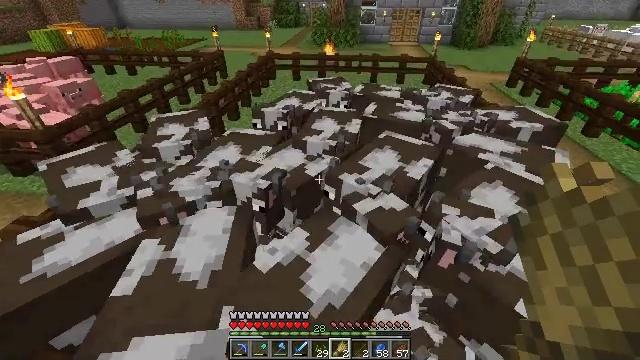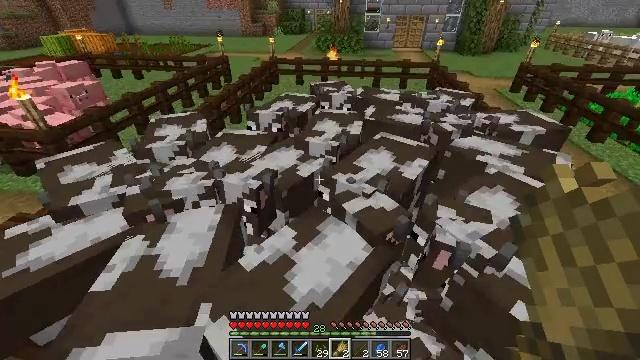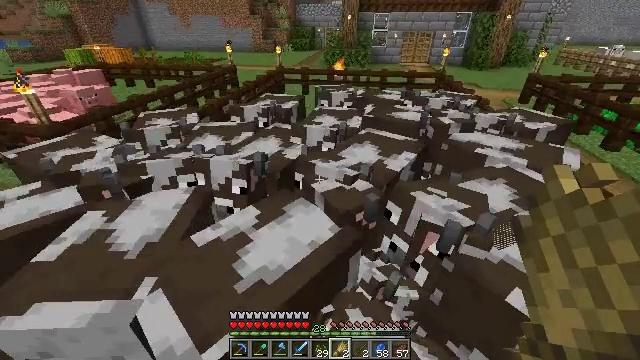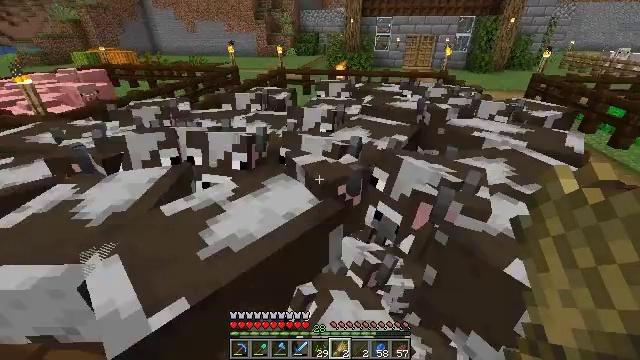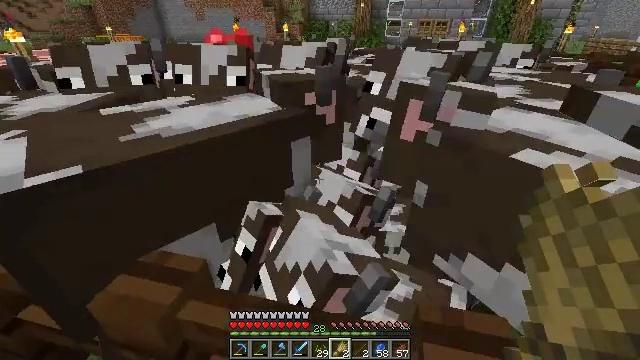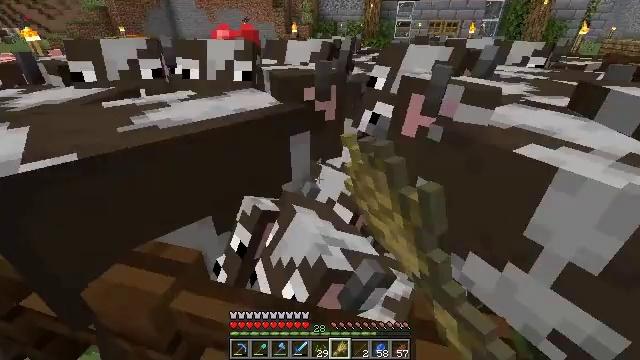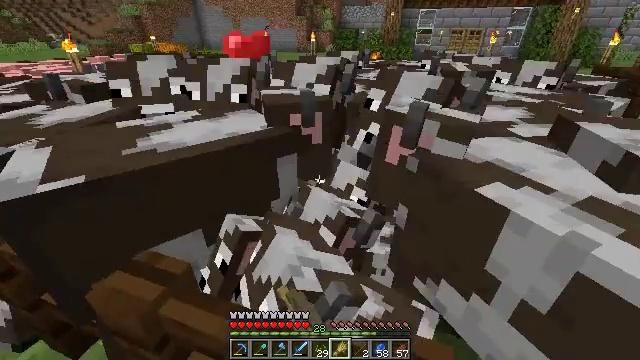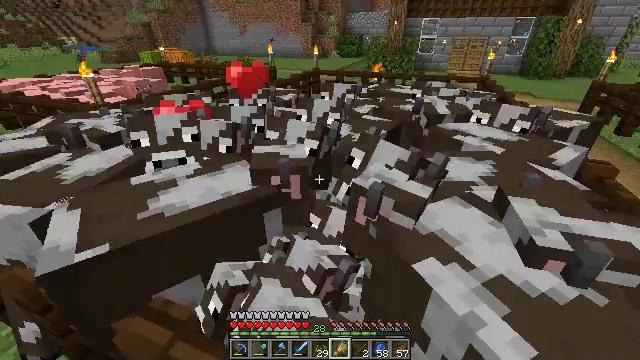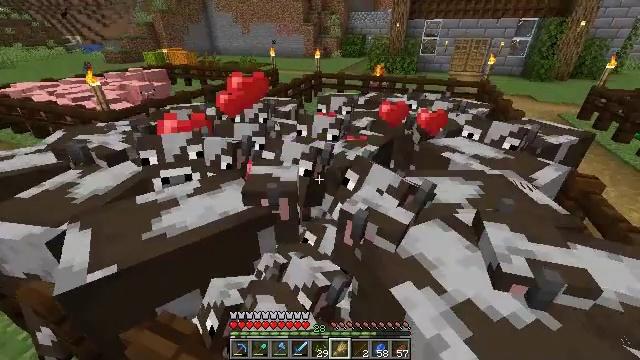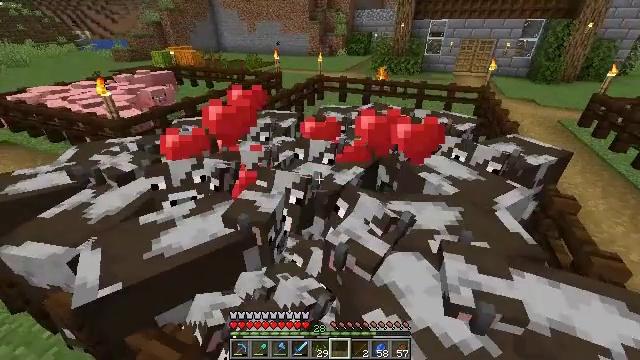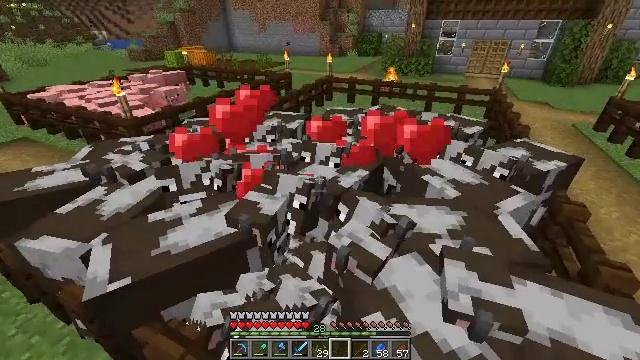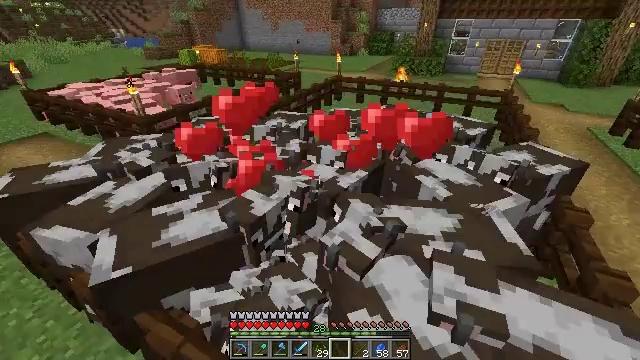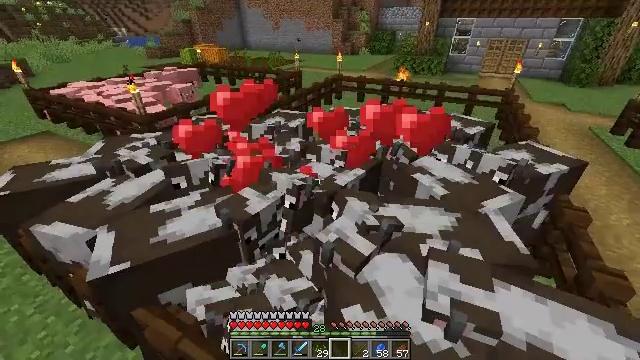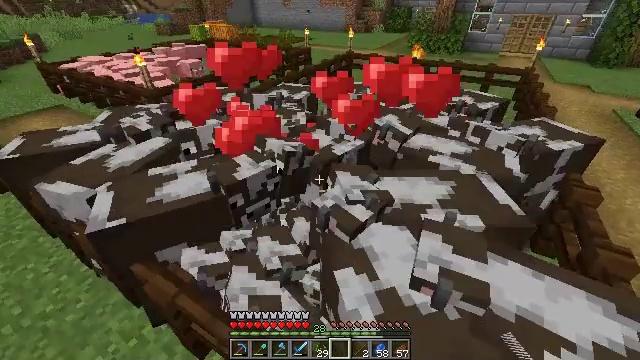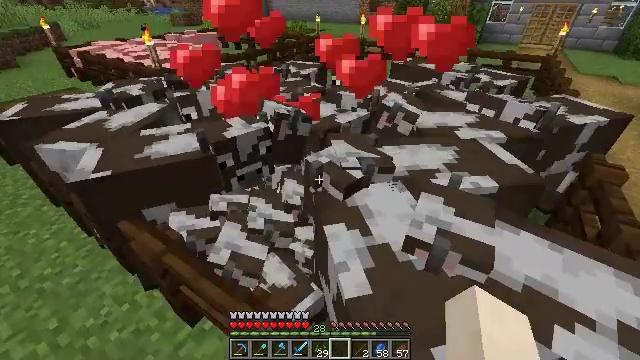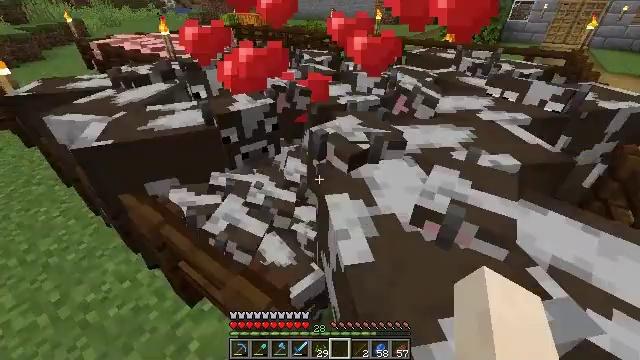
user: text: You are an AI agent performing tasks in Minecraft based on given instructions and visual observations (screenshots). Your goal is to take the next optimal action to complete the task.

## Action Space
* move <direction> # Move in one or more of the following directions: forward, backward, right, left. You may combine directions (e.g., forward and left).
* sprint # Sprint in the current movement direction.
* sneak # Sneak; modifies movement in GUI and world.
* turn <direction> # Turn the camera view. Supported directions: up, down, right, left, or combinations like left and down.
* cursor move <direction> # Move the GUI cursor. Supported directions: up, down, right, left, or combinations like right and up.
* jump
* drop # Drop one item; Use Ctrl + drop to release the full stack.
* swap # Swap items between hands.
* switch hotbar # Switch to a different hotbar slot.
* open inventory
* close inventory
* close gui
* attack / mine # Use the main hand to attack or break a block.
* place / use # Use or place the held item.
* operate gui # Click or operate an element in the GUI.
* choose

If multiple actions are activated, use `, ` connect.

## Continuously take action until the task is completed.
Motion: motion action
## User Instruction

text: Kill the chicken.
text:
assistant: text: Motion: move forward and move right, turn left and up, use / place
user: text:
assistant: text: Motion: move forward and move right, turn left and up
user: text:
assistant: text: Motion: move forward and move right, turn up, use / place
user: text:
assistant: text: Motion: move forward and move right, turn left and down, use / place, jump
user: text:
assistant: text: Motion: move forward and move right, turn left, use / place, jump
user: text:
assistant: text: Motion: move forward and move right, turn left and up, use / place, jump
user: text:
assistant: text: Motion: move forward and move right, turn left, jump
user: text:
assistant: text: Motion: move forward and move right, use / place
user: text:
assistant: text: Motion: move forward and move right, turn left and down, use / place, jump
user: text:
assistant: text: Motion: move forward and move right, turn left, use / place, jump
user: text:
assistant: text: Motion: move forward and move right, turn left, use / place, jump
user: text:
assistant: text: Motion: move forward and move right
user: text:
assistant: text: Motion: move forward and move right, turn left and down, use / place
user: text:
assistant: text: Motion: move forward and move right, turn left, use / place
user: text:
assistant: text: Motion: move forward and move right, turn left, use / place
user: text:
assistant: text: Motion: move forward and move right, turn left
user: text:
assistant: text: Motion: move forward and move left, turn left and up
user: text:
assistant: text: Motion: move forward and move left, turn left and up
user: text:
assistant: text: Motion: move forward and move left, turn left
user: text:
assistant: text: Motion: move forward and move left, turn left
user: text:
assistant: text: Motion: move forward and move left, turn left
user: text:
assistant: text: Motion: move forward, turn left and up
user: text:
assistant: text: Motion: move forward, turn left
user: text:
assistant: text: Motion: move forward
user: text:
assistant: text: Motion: move forward, turn left
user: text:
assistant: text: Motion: move forward, turn left and up
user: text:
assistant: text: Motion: move forward, turn left and up
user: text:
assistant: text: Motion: move forward
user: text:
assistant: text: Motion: move forward
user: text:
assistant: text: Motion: move forward